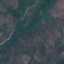
Land use / land cover class: HerbaceousVegetation